Question: I want to create a rounded rectangular border for GridView on Android like the below image:

How can i achieve this? Thanks in advance.
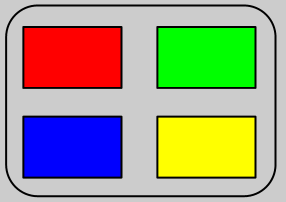
Answer: create a drawable shape as follow and set as background to your view:
'''
<?xml version="1.0" encoding="utf-8"?>
<shape xmlns:android="http://schemas.android.com/apk/res/android" >
<solid android:color="#C0C0C0"></solid>
<stroke android:width="1dp" android:color="#000000"></stroke>
<corners android:radius="5dp"></corners>
</shape>
'''
P.S. this will only create a round-corner rectangle